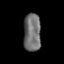
Tissue: prostate
Cell type: T cells
Senescence score: 0.3406
Nuclear area (px): 639
Mean DAPI intensity: 111.795